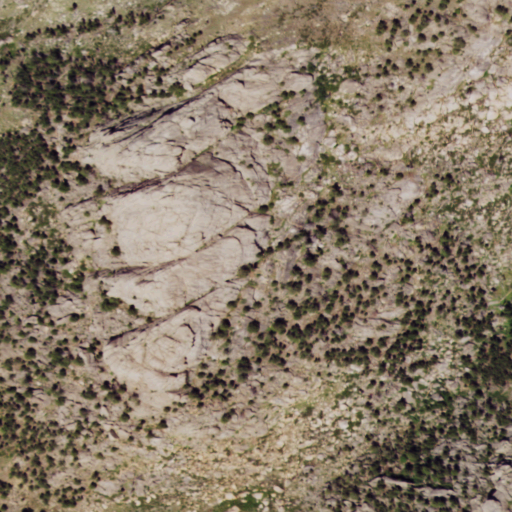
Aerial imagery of mountain in Wyoming named Horseshoe Peaks containing evergreen forest, grassland, and shrub